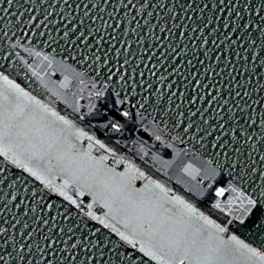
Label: destroyer